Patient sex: F
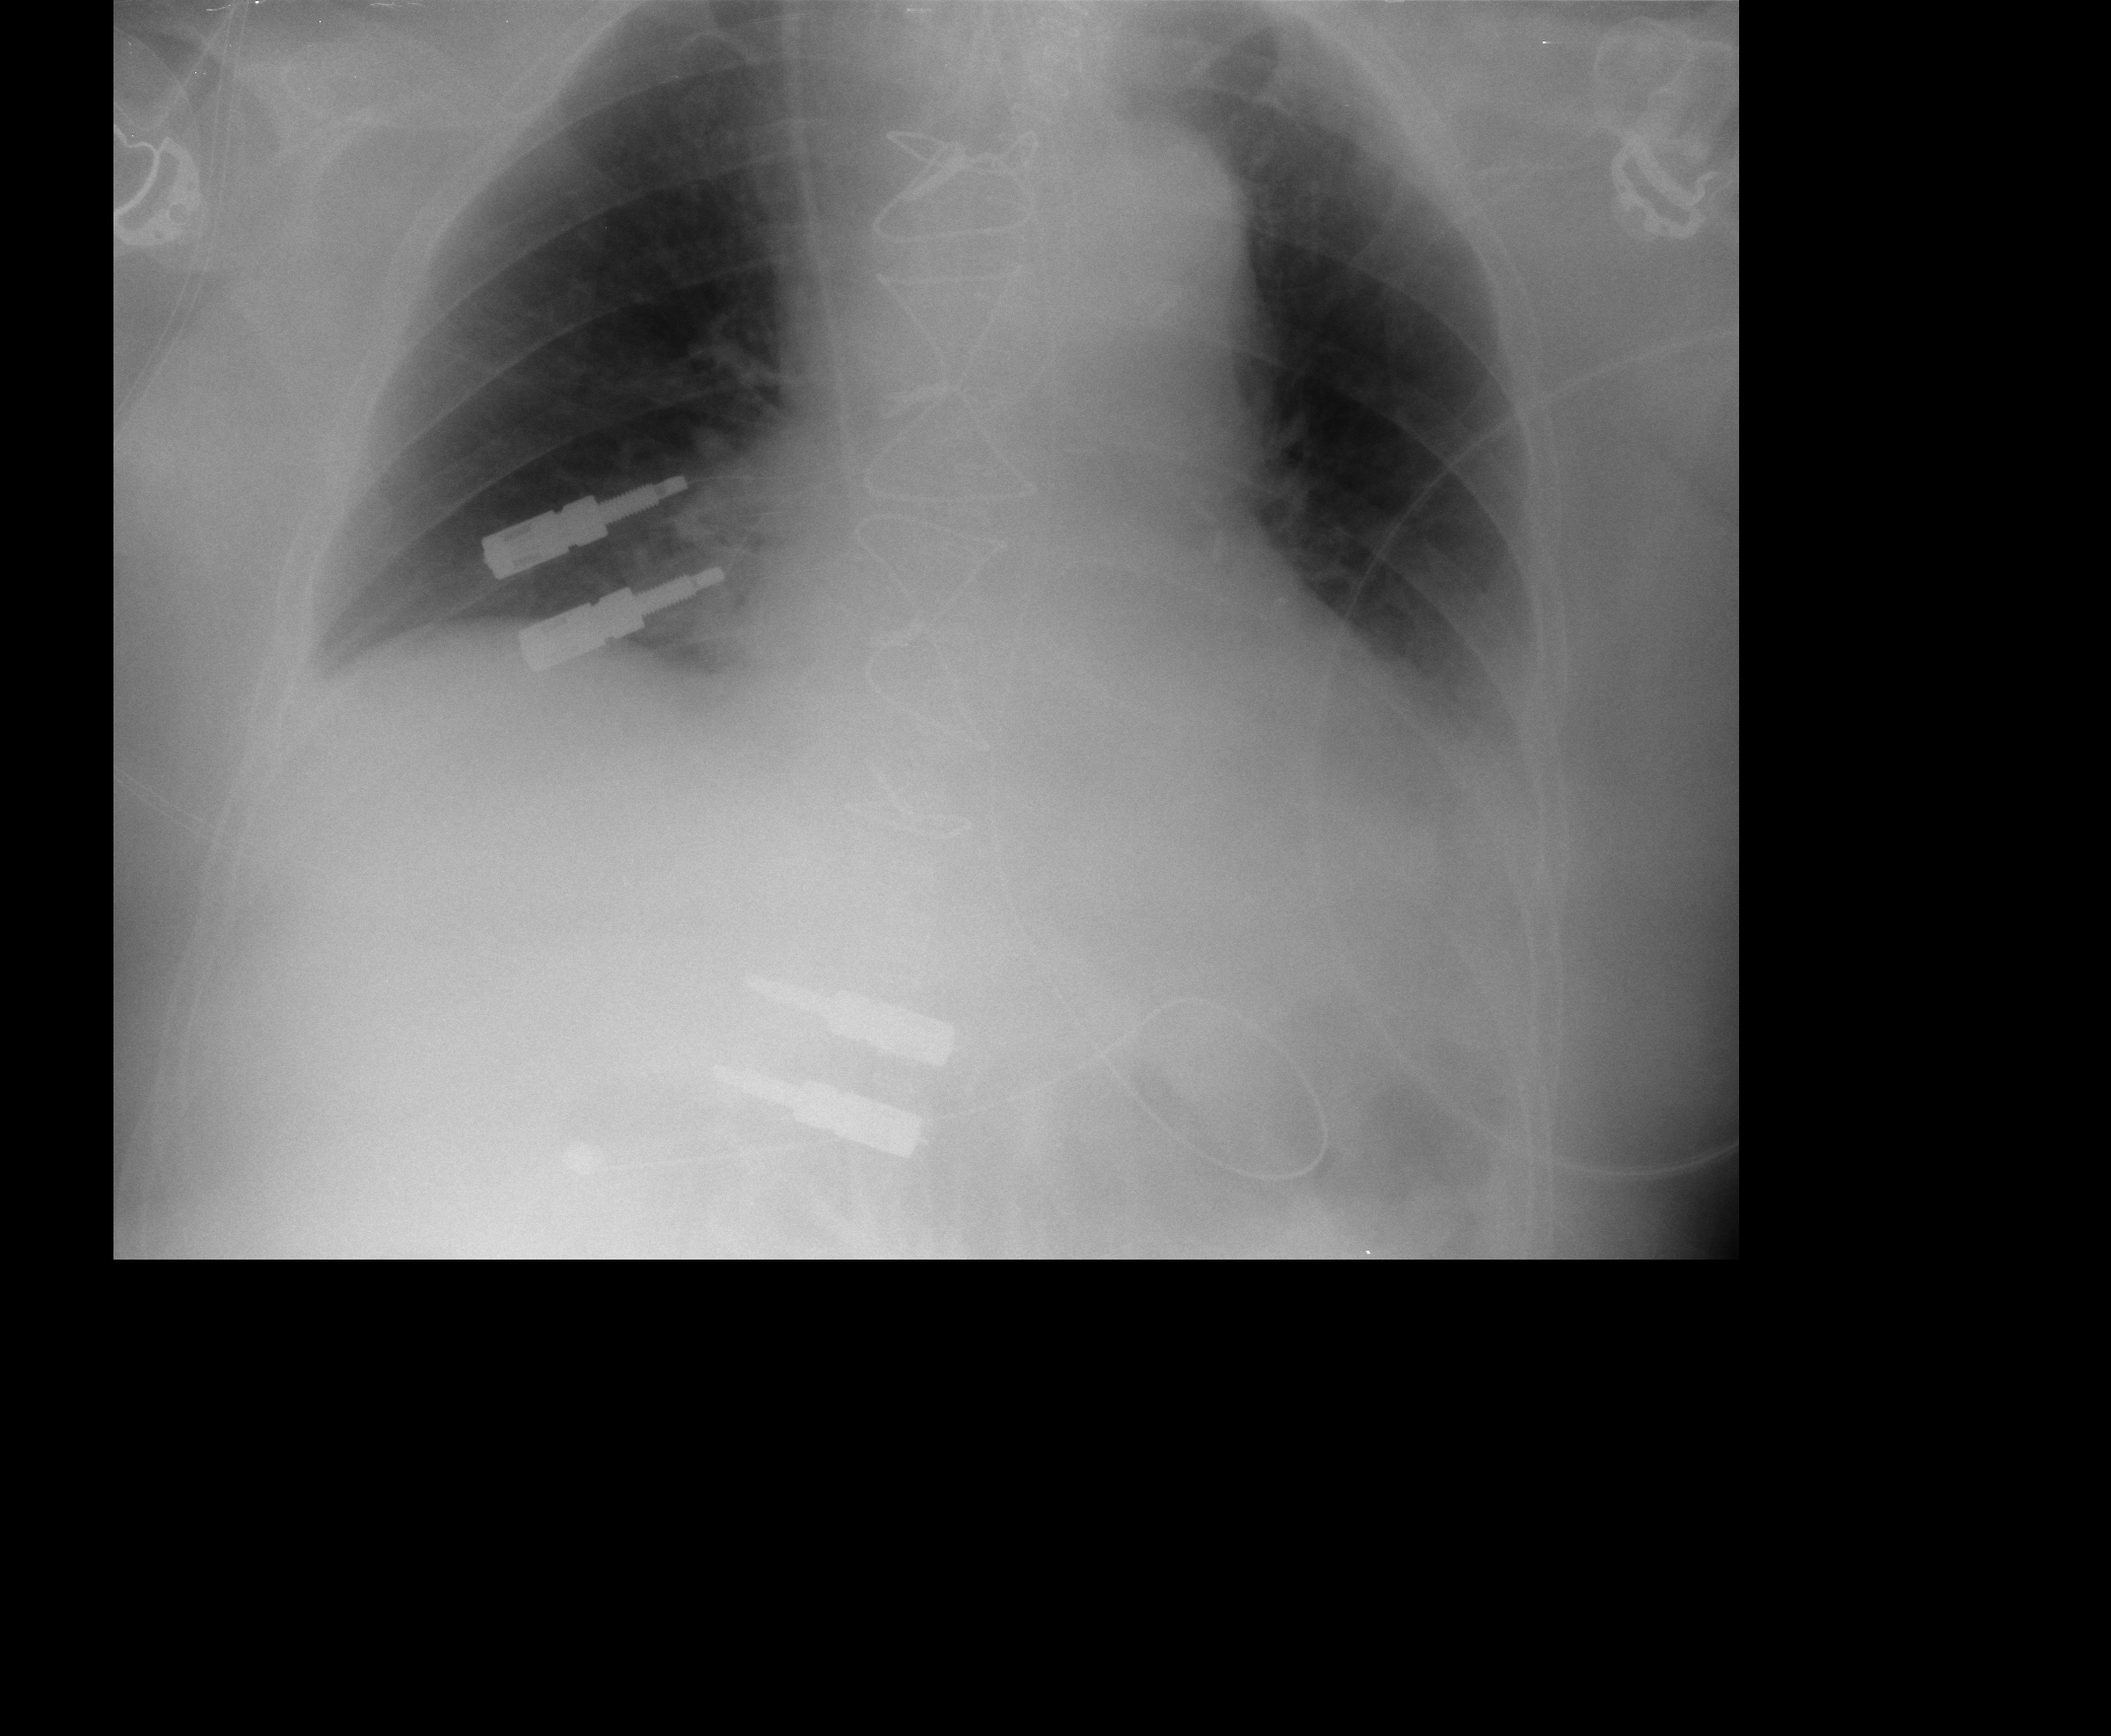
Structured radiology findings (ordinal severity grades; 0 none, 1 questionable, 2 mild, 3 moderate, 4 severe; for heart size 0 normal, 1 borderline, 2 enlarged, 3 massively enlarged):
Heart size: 0
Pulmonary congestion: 0
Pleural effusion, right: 0
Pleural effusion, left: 2
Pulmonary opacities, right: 0
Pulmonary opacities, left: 0
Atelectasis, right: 0
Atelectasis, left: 2